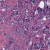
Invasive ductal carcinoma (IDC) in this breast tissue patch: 1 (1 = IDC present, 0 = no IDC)